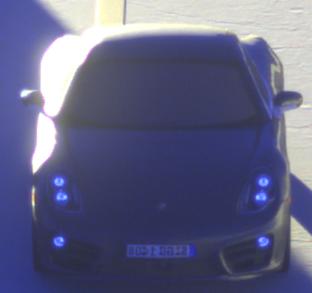
Make: Porsche
Model: Cayman
Detailed model: Cayman (981C)
Model produced from: 2013/03
Model produced until: 2014/04
Doors: 2
Color: gray
Road condition: dry road
Daytime: sunrise or sunset
Contrast: high contrast